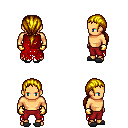
a pixel art fantasy rpg character, male body template, human, tanned skin, red tattered cape, red pants, blonde ponytail hairstyle, gold gloves, gray slippers, four views (front, back, left, right), 2x2 character sprite sheet, small pixel art, hard edges, no anti-aliasing